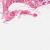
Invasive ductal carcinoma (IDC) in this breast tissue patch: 0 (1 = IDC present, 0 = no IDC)